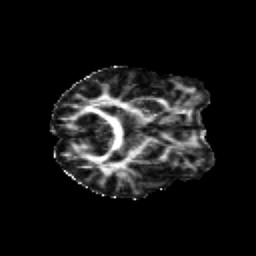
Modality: FA
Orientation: axial
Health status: healthy
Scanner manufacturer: siemens
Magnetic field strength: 3 T
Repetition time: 12 s
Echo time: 0.092 s